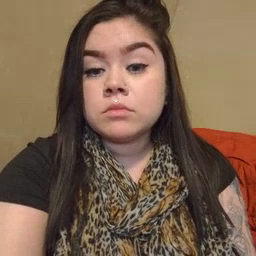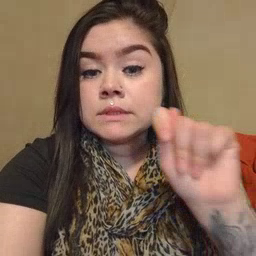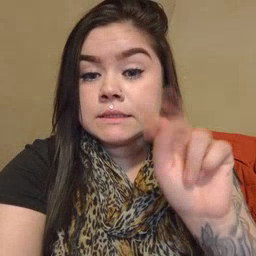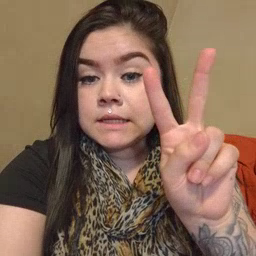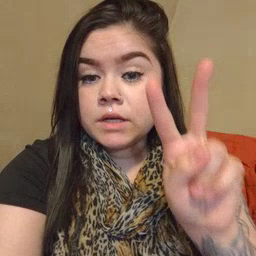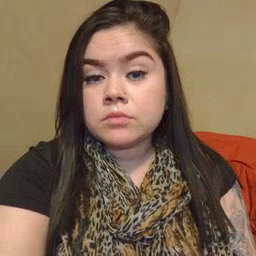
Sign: TV